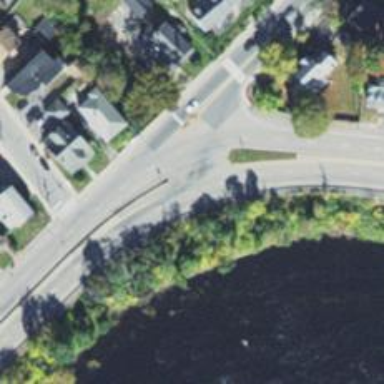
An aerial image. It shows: Primary highway with separate asphalt sidewalk.